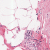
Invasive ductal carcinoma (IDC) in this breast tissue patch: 0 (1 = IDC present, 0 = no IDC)